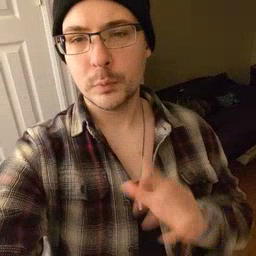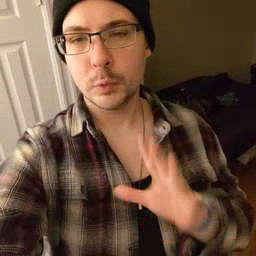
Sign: ear